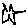
Label: star